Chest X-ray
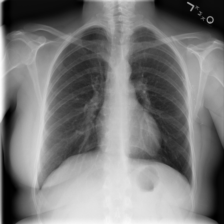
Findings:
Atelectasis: negative
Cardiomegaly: negative
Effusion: negative
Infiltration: negative
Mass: negative
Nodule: negative
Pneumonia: negative
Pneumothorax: negative
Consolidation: negative
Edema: negative
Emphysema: negative
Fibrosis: negative
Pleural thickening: negative
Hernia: negative